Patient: sex M, age 77
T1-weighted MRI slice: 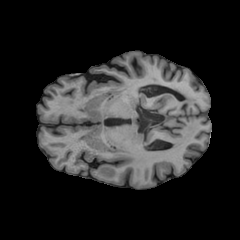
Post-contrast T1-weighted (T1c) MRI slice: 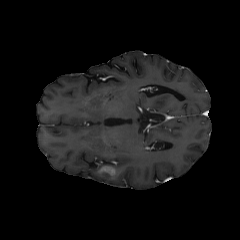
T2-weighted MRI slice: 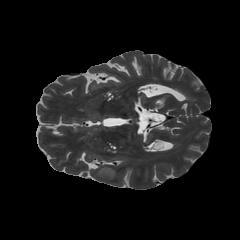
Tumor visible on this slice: yes
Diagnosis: Glioblastoma, IDH-wildtype
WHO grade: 4